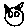
Label: cat